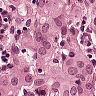
Metastatic tissue present: yes